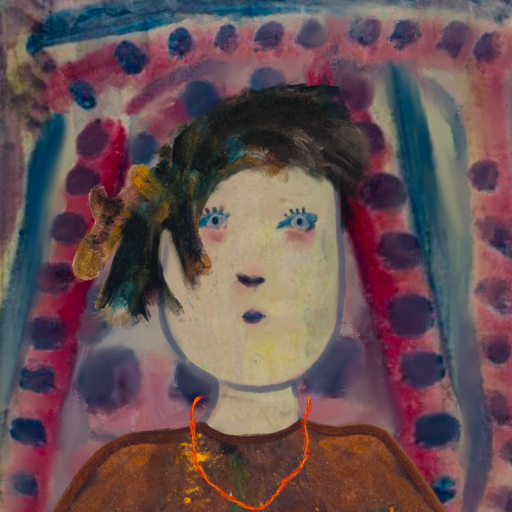
Background: HillGirl, Head And Neck Front: Hill_Girl, Face Front: Hill_Girl, Bust: Comrade, Hair Front: Pipe, Head Accessory: Blank, Second Necklace: Gypsy_Mother_2, Necklace: Blank, Baby: Blank